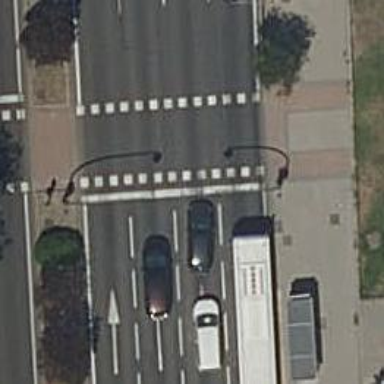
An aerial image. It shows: Road with traffic signals at crossing.